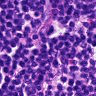
Metastatic tissue present: no